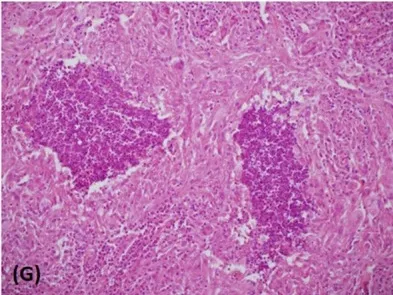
A lesion abutting the carcinoid tumor exhibited chronic granulomatous inflammation with necrosis (H&E stain, x400) (G).
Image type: pathology (h&e)